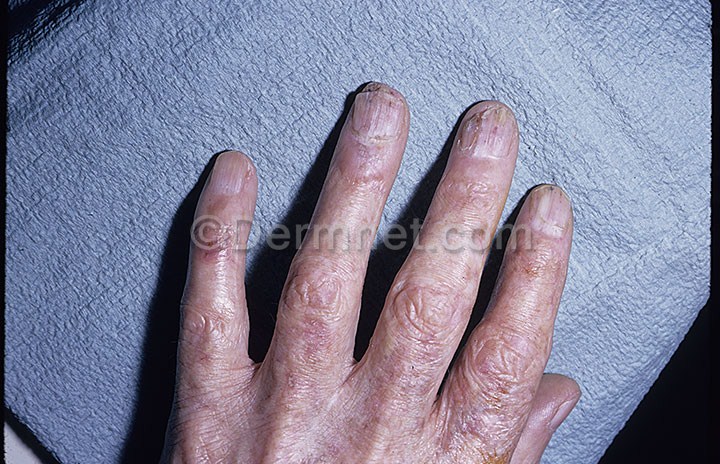
Disease: Actinic Keratosis Basal Cell Carcinoma and other Malignant Lesions